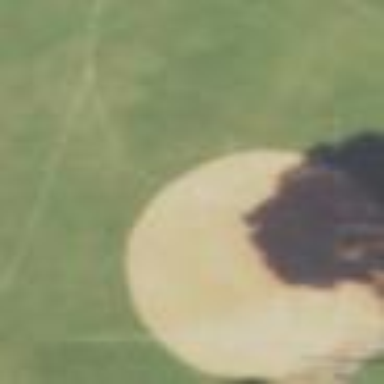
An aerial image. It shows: Dirt baseball pitch for leisure and sports activities.